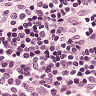
Metastatic tissue present: no